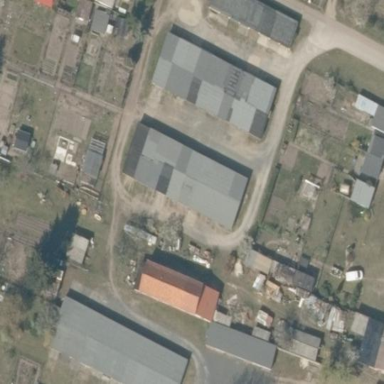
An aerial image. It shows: Group of garages.